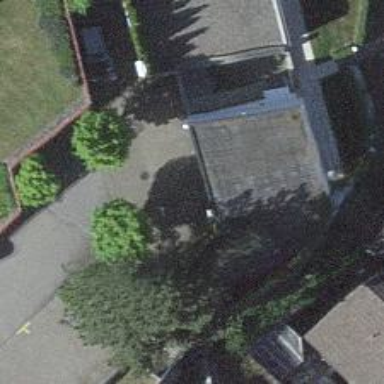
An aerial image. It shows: Garage.